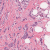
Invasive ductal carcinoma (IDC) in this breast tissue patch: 1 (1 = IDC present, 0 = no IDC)